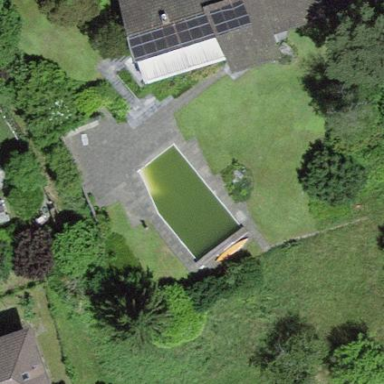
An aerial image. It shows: Swimming pool located in leisure land.